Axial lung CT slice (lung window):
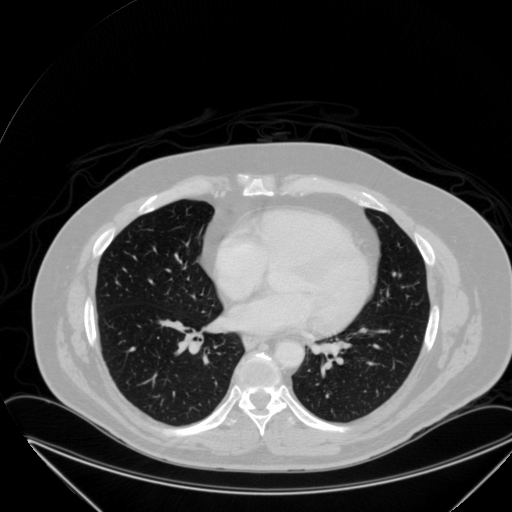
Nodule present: no